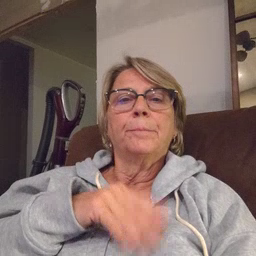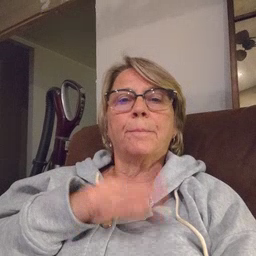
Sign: sleep